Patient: sex M, age 60
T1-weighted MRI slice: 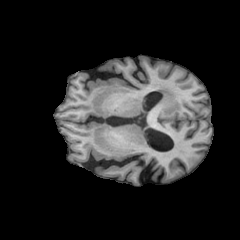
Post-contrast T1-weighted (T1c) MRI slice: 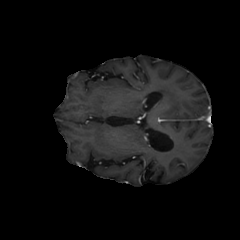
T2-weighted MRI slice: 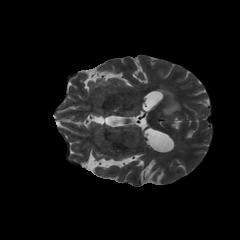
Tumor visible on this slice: yes
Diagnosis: Glioblastoma, IDH-wildtype
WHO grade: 4